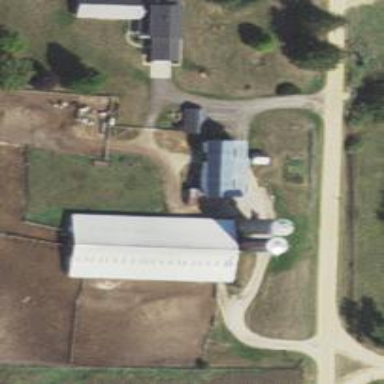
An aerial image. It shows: Silo.